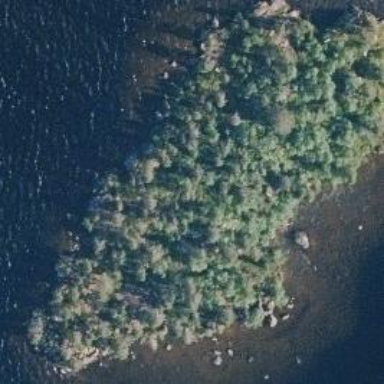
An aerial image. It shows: Islet.